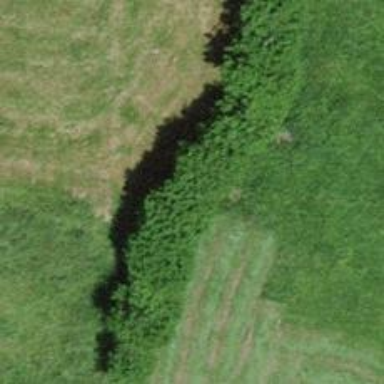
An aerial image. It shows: Hedge acting as barrier.